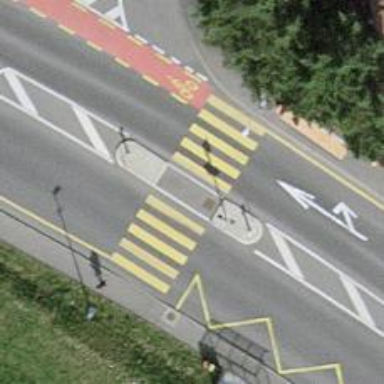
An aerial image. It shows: Uncontrolled road crossing with pedestrian island.